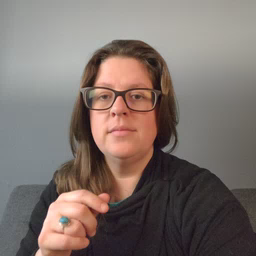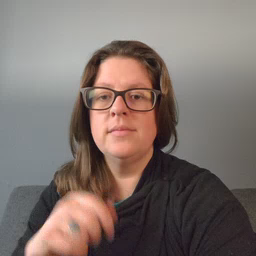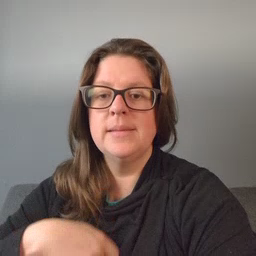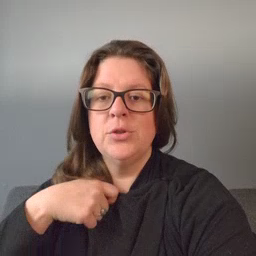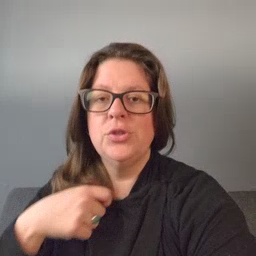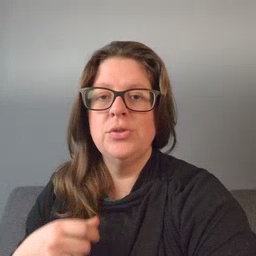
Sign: zipper